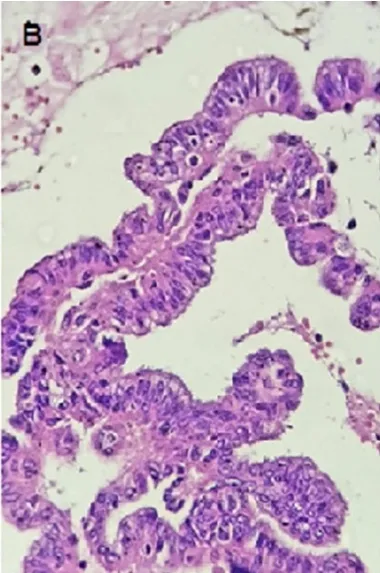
B: MD-IPMN with high-grade dysplasia; it is possible to identify cell pleomorphism with intense architectural disarray and budding into the main pancreatic duct lumen, without invasion or rupture of the lamina propria (HE 200 x). Gr3.
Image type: pathology (h&e)